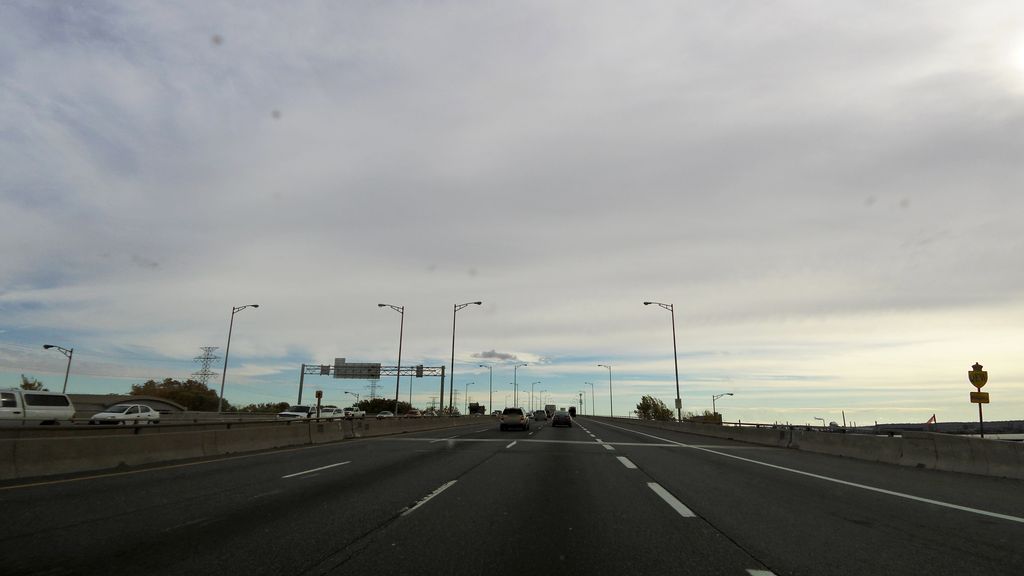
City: hamilton